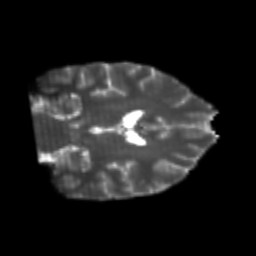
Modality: T2w
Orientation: coronal
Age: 20
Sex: female
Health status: healthy
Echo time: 0.074 s